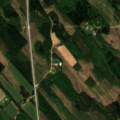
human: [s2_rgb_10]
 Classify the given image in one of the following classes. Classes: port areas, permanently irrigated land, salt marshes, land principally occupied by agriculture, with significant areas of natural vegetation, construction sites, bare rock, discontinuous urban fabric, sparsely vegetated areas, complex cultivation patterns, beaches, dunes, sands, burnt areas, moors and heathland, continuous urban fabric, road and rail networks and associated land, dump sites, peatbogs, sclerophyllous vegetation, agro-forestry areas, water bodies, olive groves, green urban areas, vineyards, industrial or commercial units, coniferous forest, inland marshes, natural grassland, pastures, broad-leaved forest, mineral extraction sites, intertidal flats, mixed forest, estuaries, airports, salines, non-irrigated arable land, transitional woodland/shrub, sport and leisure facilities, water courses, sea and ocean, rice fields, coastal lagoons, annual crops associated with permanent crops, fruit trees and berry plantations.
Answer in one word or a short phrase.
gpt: land principally occupied by agriculture, with significant areas of natural vegetation, coniferous forest, mixed forest, transitional woodland/shrub